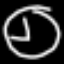
Label: clock